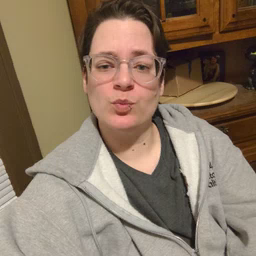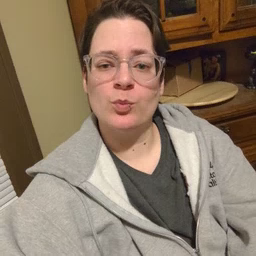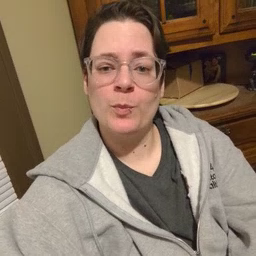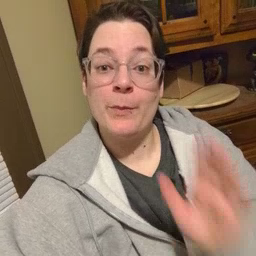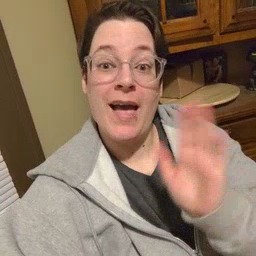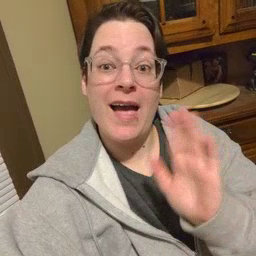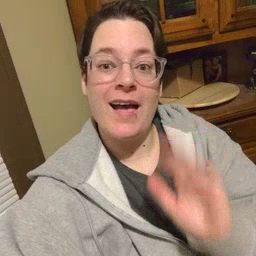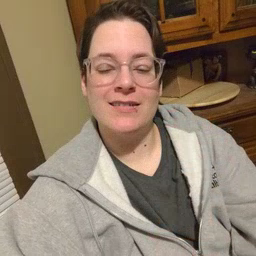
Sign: bye